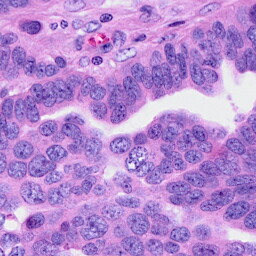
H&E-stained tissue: Ovarian